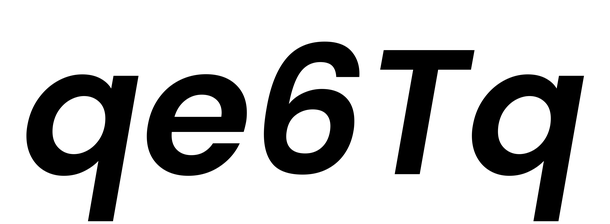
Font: Poppins-SemiBoldItalic